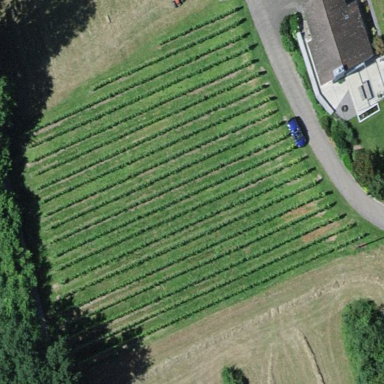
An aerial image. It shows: Orchard.